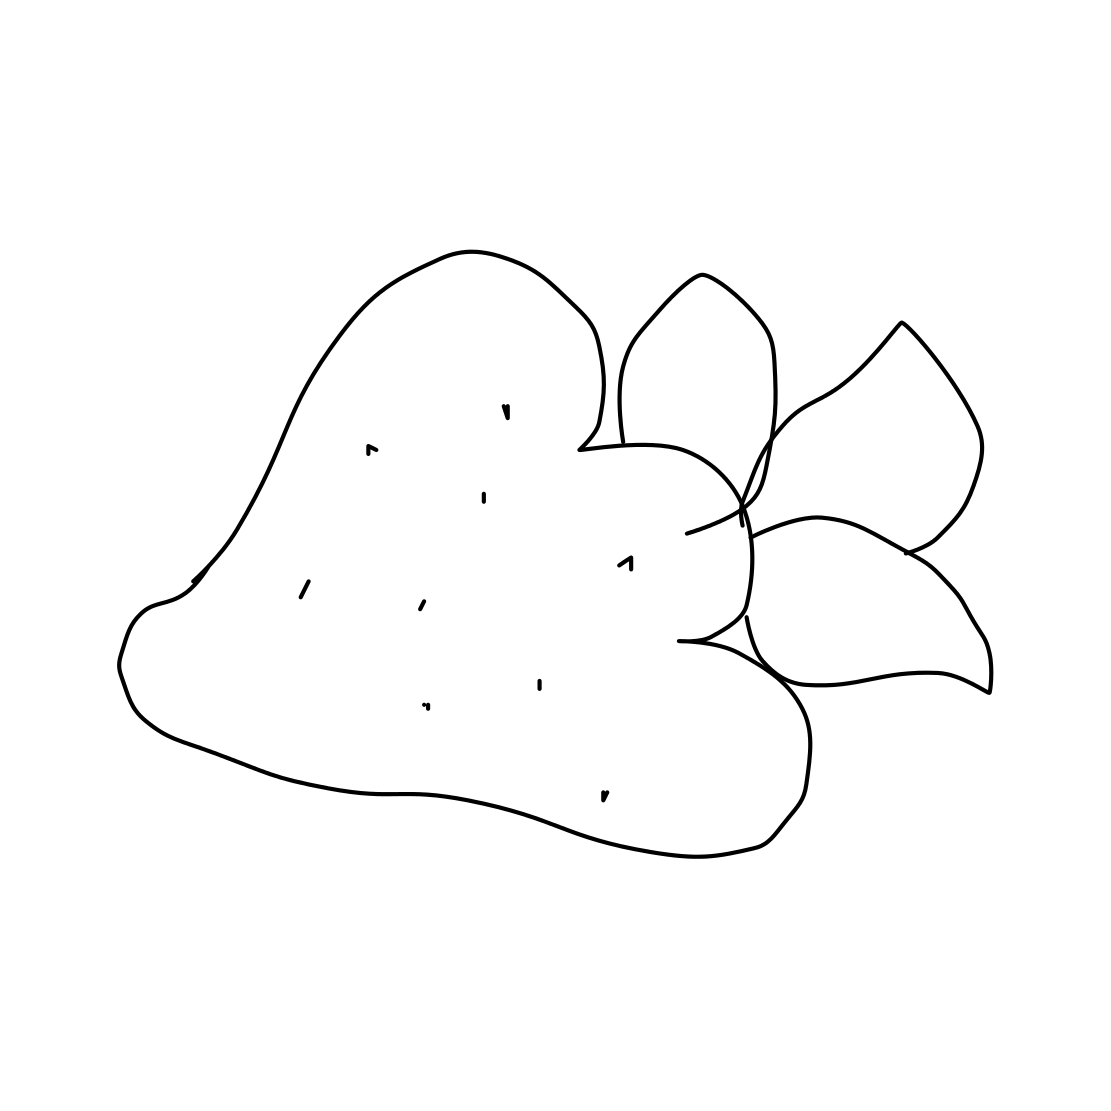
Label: strawberry